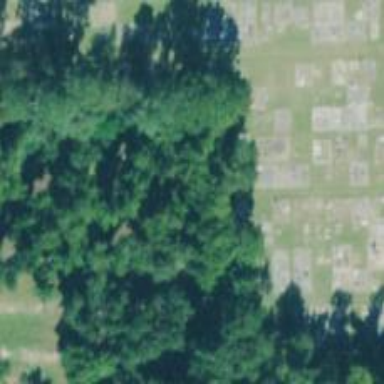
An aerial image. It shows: Graveyard area designated as cemetery.